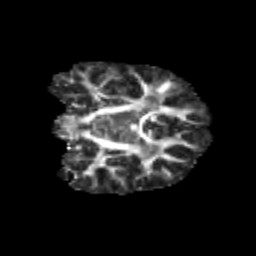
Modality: FA
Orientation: coronal
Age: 11
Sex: male
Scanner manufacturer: siemens
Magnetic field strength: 3 T
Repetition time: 3.8 s
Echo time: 0.07 s